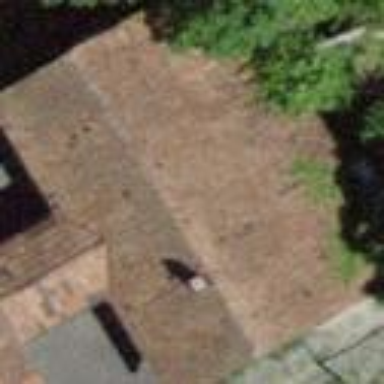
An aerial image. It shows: Building with roof made of roof tiles.